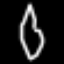
Label: diamond